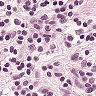
Metastatic tissue present: no